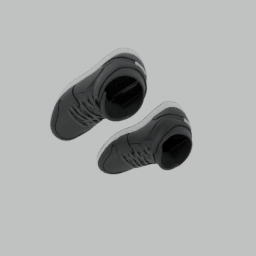
Label: people